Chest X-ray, PA view. Patient: 31 years old, sex M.
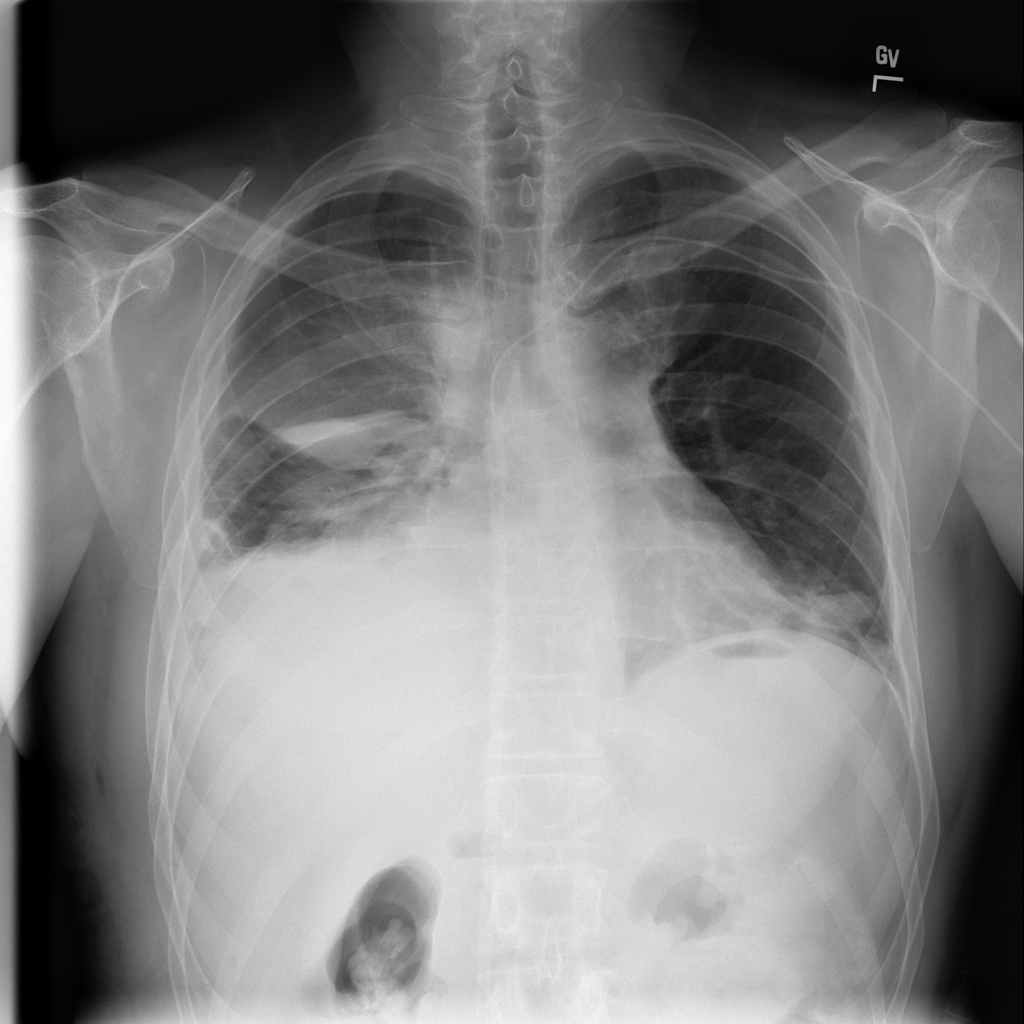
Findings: Atelectasis, Effusion